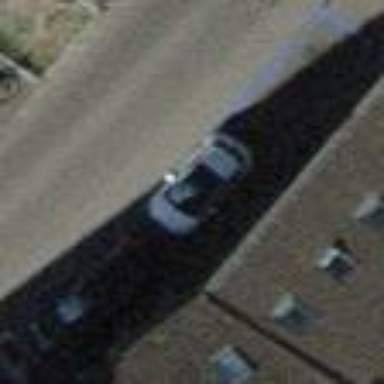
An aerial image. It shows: Parking lane.